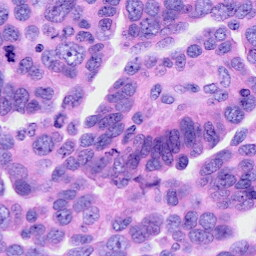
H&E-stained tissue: Ovarian